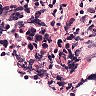
Metastatic tissue present: yes